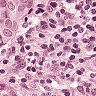
Metastatic tissue present: yes